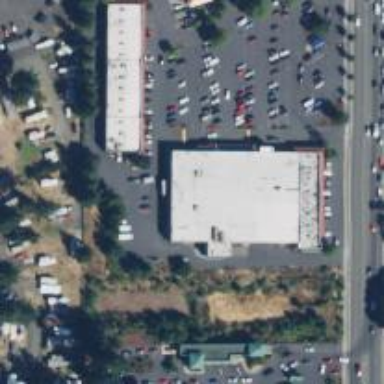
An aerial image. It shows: Supermarket.